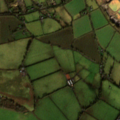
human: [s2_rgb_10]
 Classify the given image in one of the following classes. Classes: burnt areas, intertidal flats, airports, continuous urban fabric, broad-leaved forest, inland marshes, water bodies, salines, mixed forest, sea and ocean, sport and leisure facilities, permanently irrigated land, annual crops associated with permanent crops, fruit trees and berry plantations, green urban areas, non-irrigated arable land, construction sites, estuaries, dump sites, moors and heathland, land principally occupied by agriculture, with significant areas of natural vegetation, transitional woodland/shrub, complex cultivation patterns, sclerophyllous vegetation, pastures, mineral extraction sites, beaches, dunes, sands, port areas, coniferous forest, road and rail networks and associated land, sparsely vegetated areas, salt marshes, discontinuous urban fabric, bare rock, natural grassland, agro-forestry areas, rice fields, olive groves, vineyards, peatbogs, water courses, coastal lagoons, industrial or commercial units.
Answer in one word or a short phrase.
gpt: mineral extraction sites, non-irrigated arable land, pastures